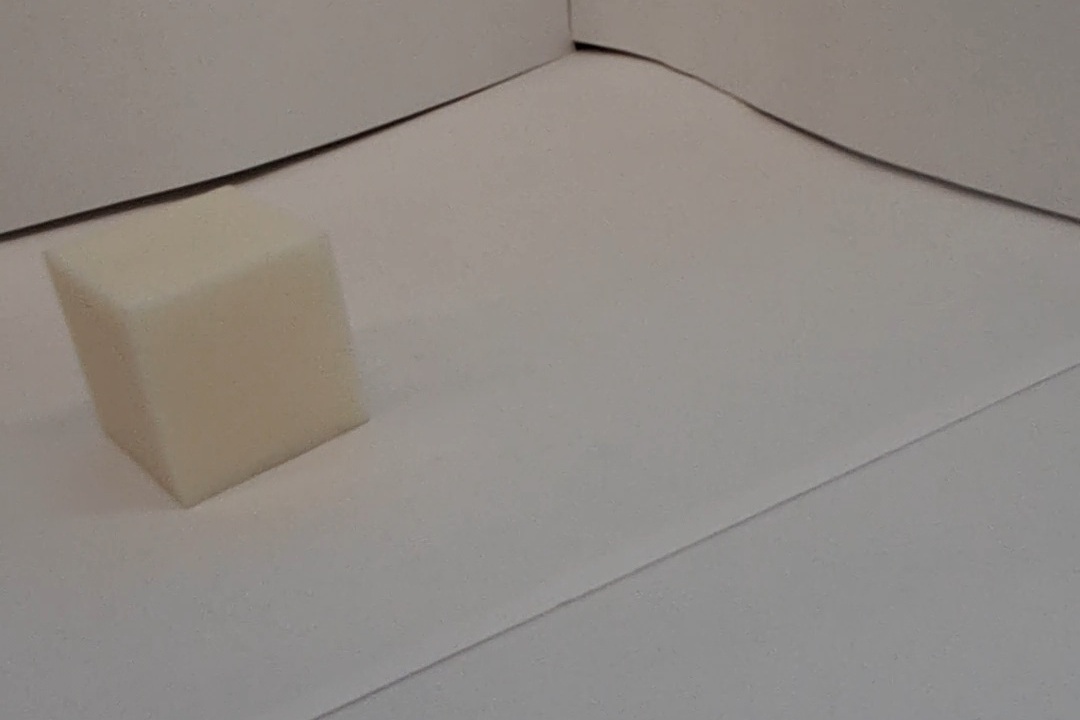
Label: Cuboid